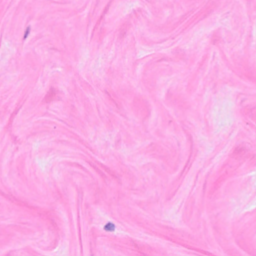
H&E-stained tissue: Breast